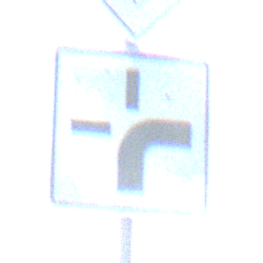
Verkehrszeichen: VerlaufVorfahrtsstrasse3
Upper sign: Vorfahrtsstrasse
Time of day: Dawn
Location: Outdoor (Nature)
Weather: Clear
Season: NotSpecified
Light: Natural